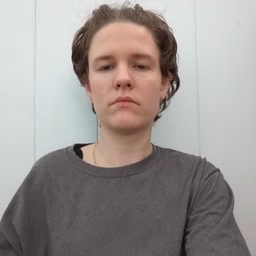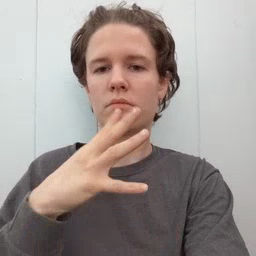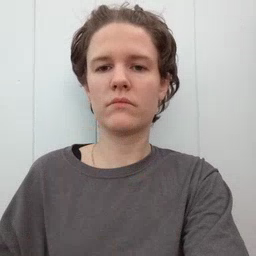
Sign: wet